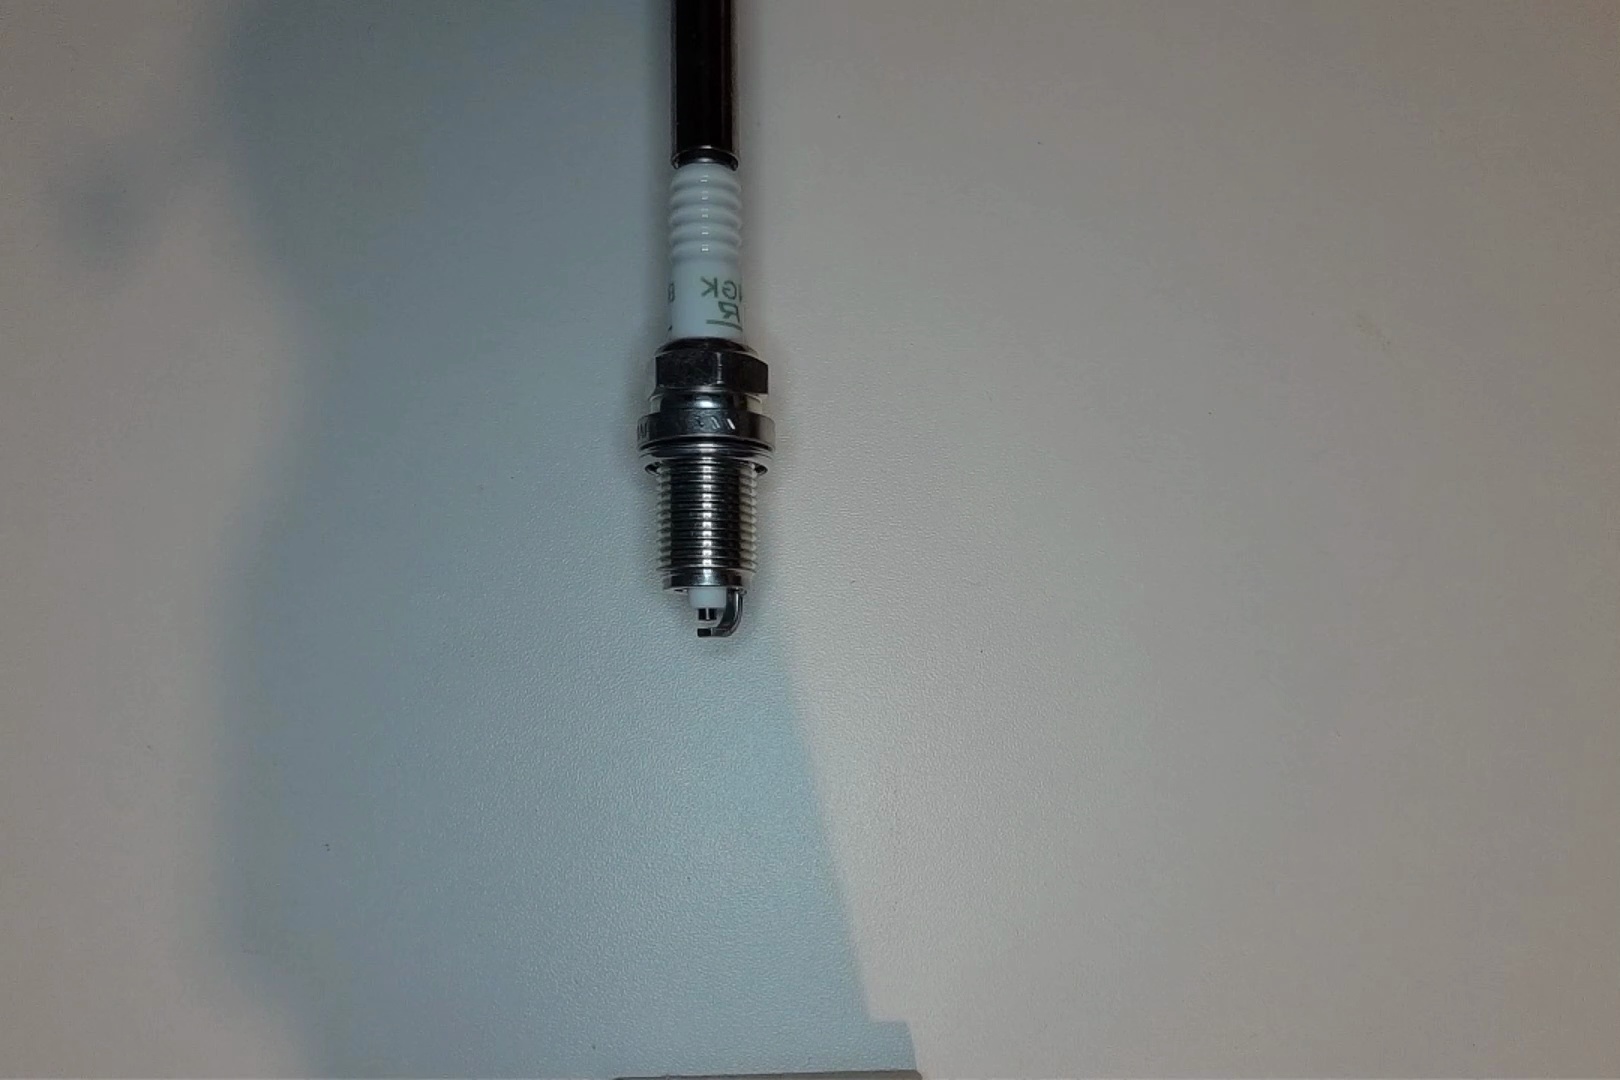
Label: normal